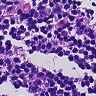
Metastatic tissue present: no